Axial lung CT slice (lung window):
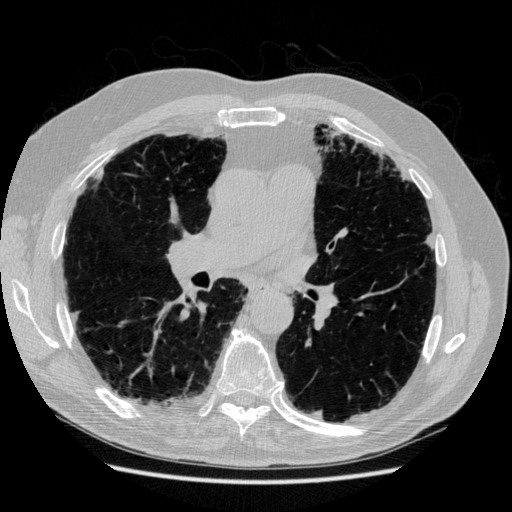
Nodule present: no